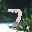
Label: 7